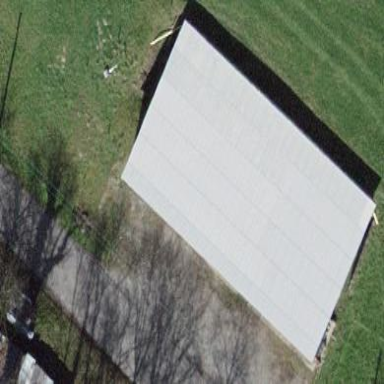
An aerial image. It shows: Rural barn.